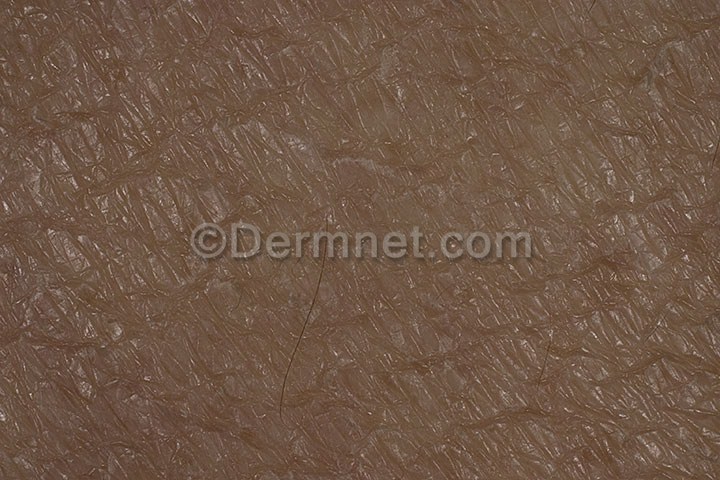
Disease: Atopic Dermatitis Photos